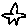
Label: star